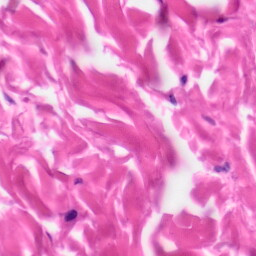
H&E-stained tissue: Skin